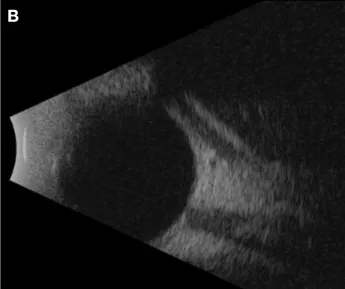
B-scan ultrasound images taken at 40 weeks of PMA. Left eye.
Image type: ophthalmic_imaging (b_scan)